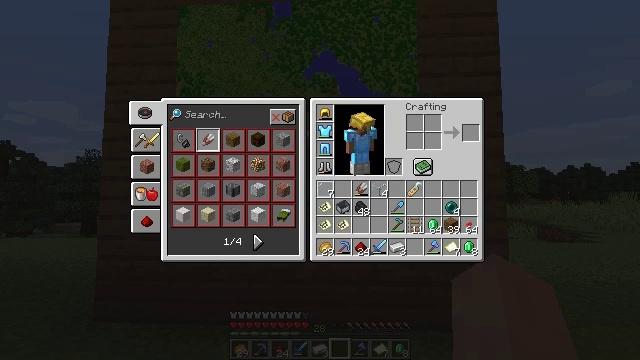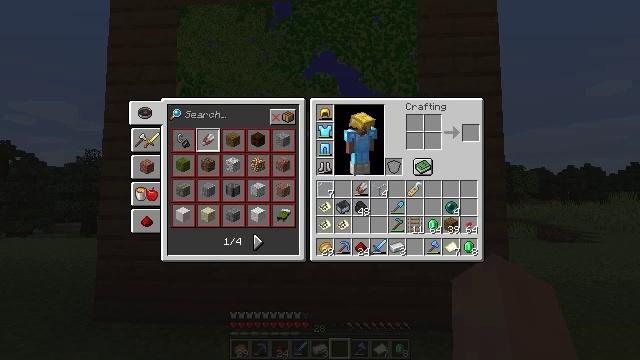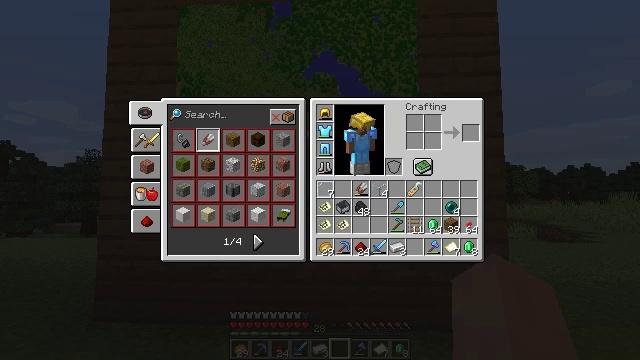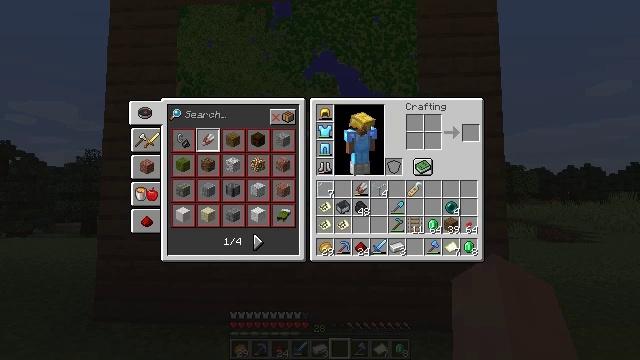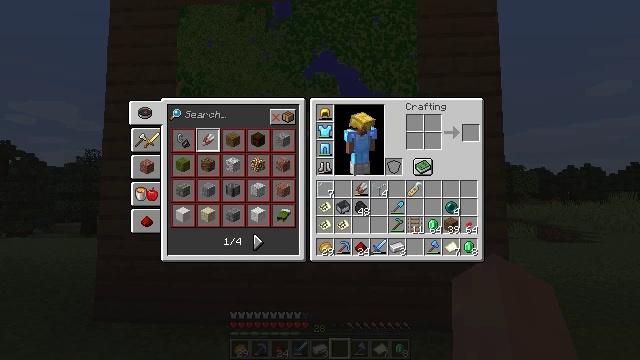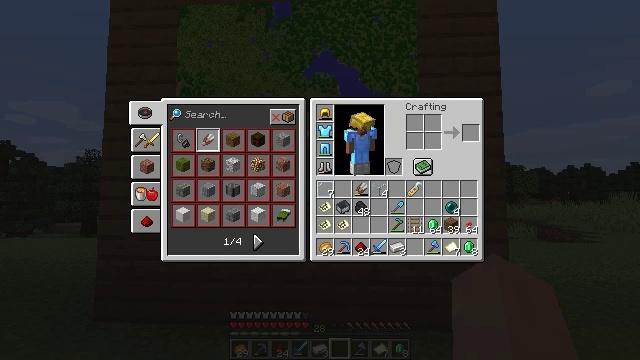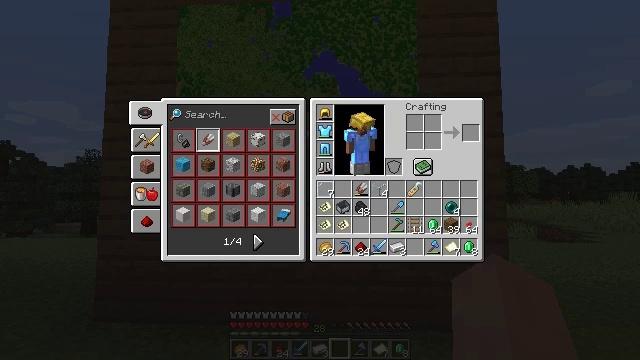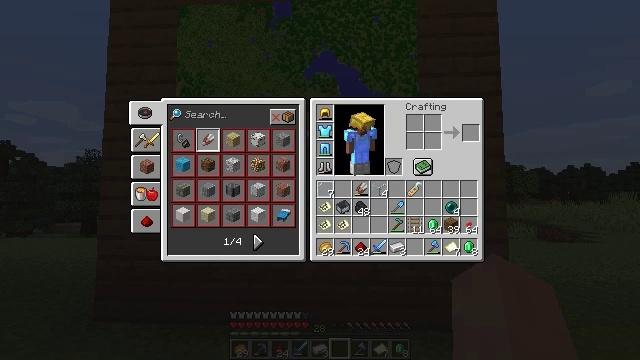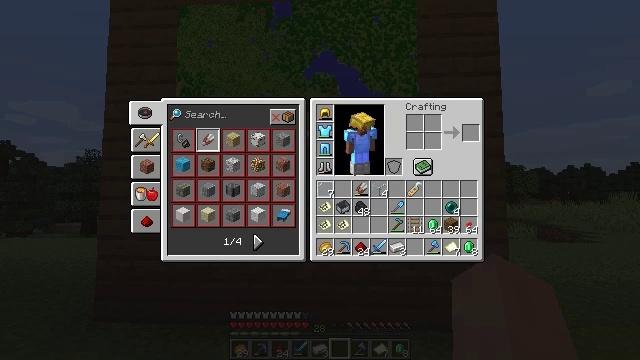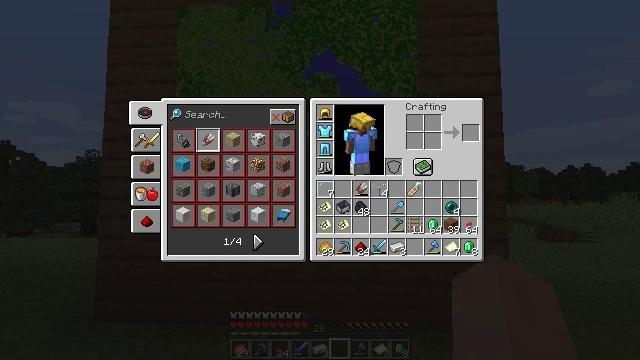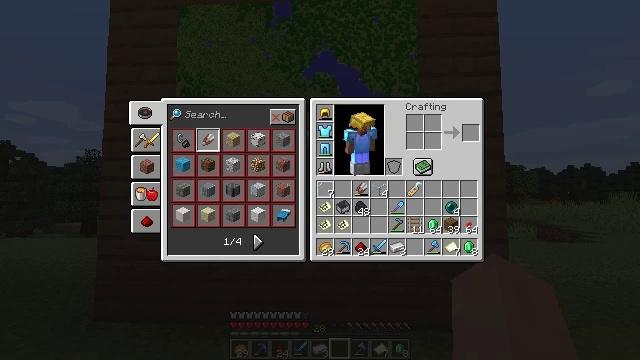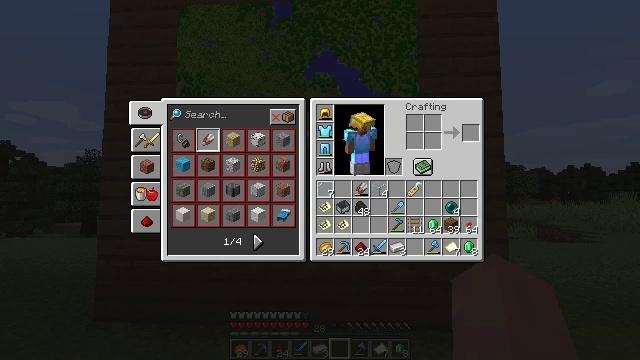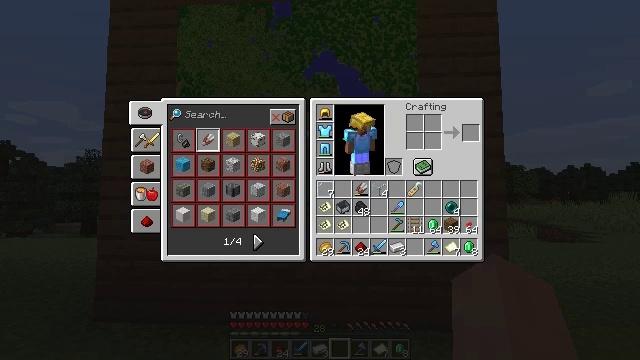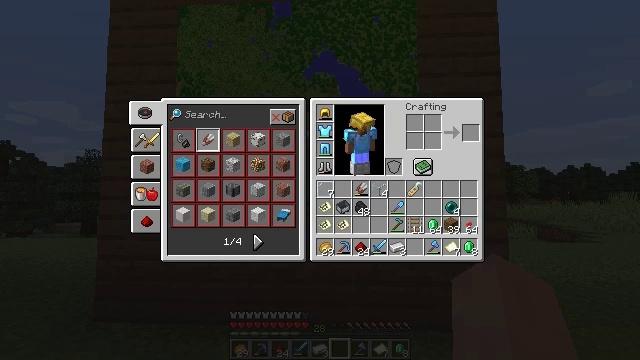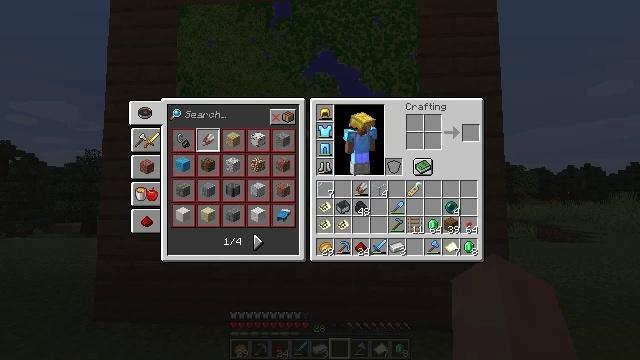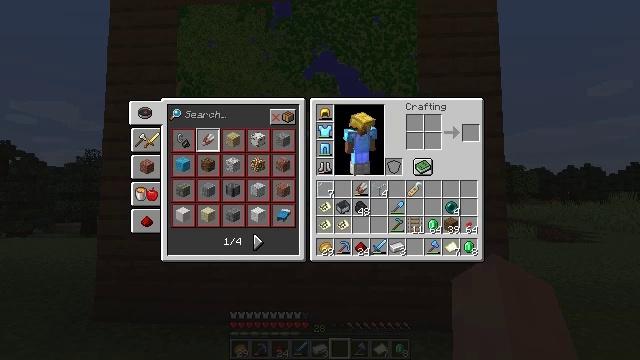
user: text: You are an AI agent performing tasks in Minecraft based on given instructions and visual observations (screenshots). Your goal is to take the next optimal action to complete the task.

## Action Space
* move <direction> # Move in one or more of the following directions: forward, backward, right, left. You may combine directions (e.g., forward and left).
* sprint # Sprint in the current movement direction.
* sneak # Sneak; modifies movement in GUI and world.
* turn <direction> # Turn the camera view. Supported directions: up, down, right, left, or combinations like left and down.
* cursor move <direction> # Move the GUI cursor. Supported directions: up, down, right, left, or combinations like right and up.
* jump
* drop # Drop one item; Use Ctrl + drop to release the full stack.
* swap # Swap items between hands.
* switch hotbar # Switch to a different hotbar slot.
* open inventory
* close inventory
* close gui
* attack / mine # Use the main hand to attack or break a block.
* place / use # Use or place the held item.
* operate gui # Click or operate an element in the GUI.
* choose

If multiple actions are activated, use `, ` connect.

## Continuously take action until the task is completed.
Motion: motion action
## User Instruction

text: Combine sticks and leather in the crafting table for an item frame.
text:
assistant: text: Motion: no_op
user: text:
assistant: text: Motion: no_op
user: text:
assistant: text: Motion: no_op
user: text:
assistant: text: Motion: no_op
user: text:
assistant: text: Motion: no_op
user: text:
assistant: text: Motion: no_op
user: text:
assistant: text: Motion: no_op
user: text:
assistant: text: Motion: no_op
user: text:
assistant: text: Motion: no_op
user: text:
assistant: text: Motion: no_op
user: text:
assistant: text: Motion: no_op
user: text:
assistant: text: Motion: no_op
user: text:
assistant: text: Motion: no_op
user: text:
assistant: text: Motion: no_op
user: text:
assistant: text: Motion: no_op
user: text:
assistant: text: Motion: no_op
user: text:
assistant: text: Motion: no_op
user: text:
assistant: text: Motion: no_op
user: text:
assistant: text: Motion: no_op
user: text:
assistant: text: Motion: no_op
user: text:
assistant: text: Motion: no_op
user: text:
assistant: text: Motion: no_op
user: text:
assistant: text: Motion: no_op
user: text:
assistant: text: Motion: no_op
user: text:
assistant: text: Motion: no_op
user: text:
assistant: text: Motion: no_op
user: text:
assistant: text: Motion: no_op
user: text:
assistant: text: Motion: no_op
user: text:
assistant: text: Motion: no_op
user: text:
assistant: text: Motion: no_op